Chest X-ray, AP view. Patient: 23 years old, sex M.
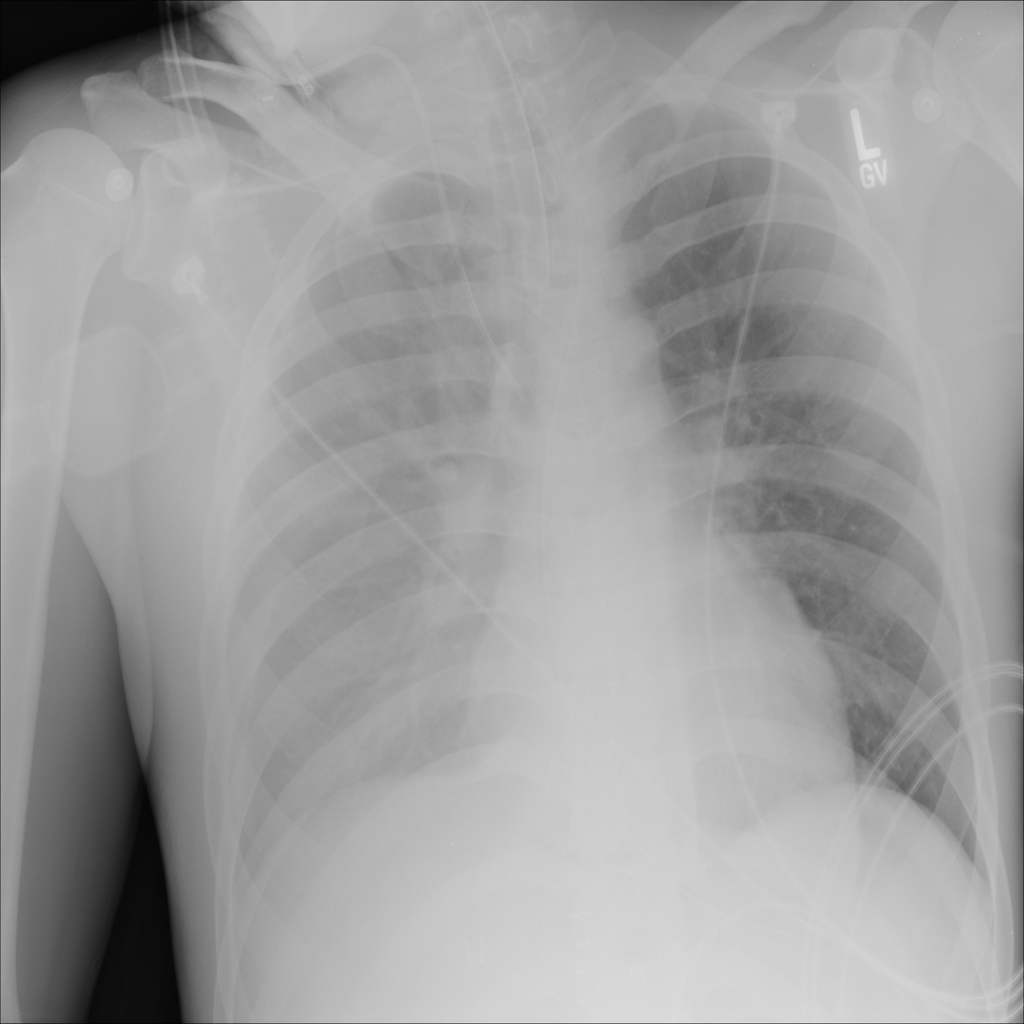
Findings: Atelectasis